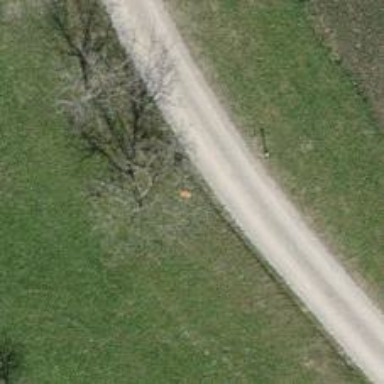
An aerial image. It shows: Aerial marker.